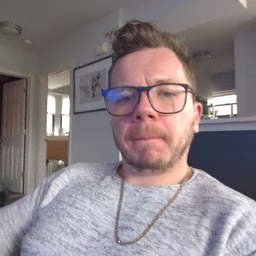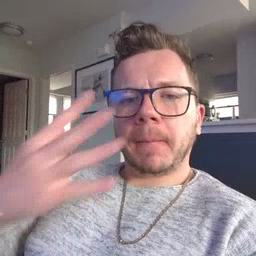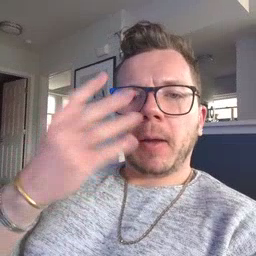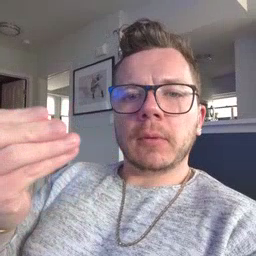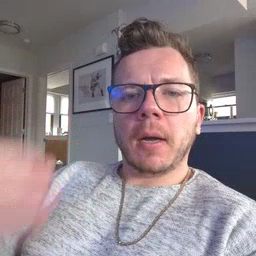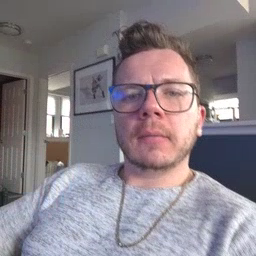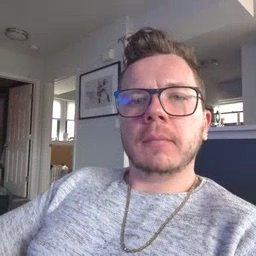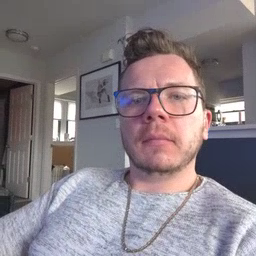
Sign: outside